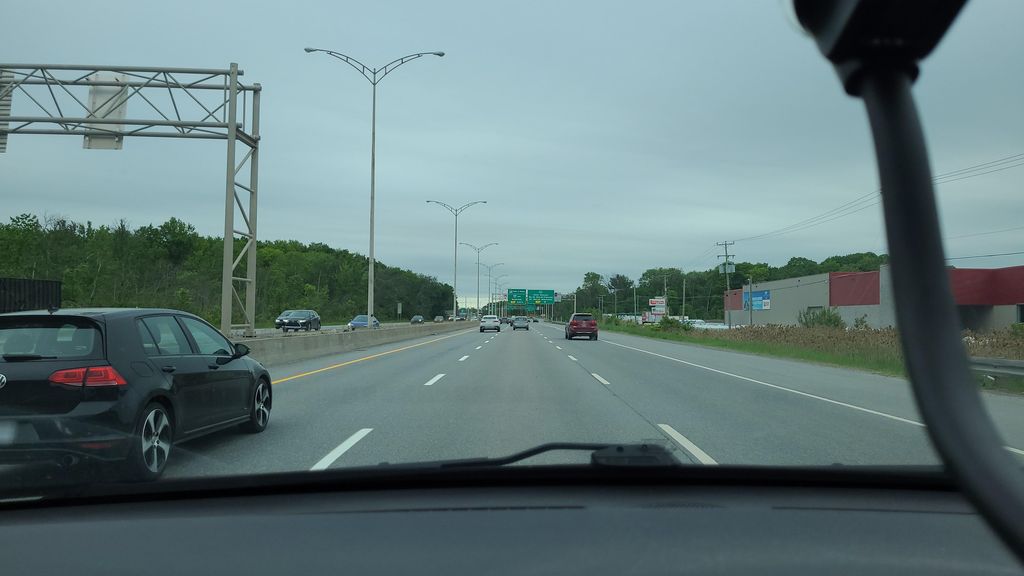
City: montreal